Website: home-depot
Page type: customer-info-address
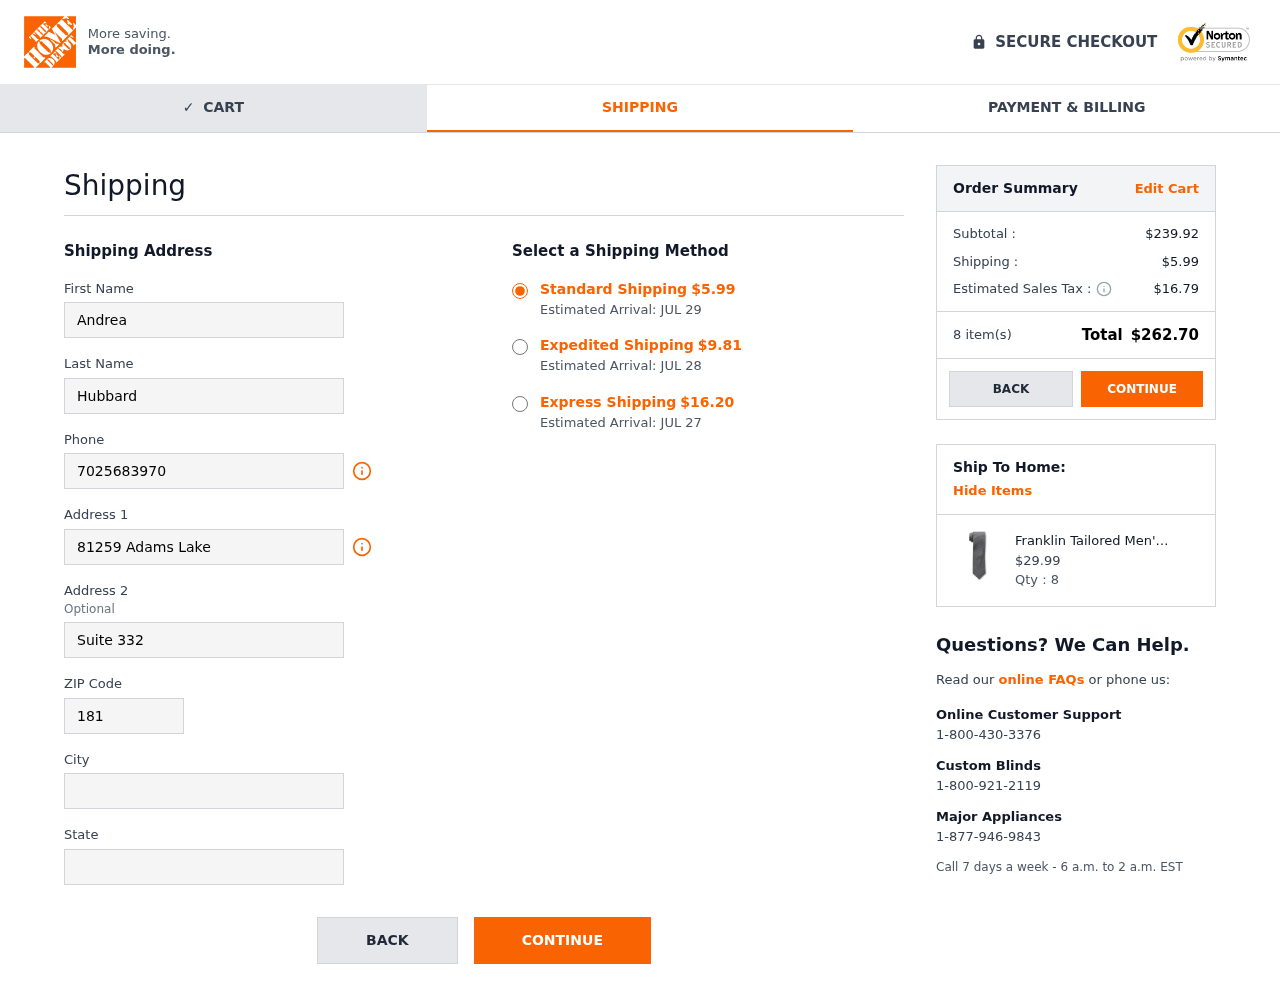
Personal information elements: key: PII_CITY
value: West Courtneyport
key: PII_FIRSTNAME
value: Andrea
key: PII_LASTNAME
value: Hubbard
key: PII_PHONE
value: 7025683970
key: PII_POSTCODE
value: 18131
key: PII_STATE
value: Louisiana
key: PII_STREET
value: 81259 Adams Lake
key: PII_STREET2
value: Suite 332
Product elements: key: PRODUCT1_NAME
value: Franklin Tailored Men's Small Circle Tie, Black
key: PRODUCT1_PRICE
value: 29.99
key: PRODUCT1_QUANTITY
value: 8
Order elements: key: ORDER_SHIPPING_COST
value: $5.99
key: ORDER_DELIVERY_DATE
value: Estimated Arrival: JUL 29
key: ORDER_SHIPPING_COST_EXPEDITED
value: $9.81
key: ORDER_DELIVERY_DATE_EXPEDITED
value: Estimated Arrival: JUL 28
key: ORDER_SHIPPING_COST_EXPRESS
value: $16.20
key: ORDER_DELIVERY_DATE_EXPRESS
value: Estimated Arrival: JUL 27
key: ORDER_SUBTOTAL
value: $239.92
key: ORDER_TAX
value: $16.79
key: ORDER_NUM_ITEMS
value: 8 item(s)
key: ORDER_TOTAL
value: $262.70